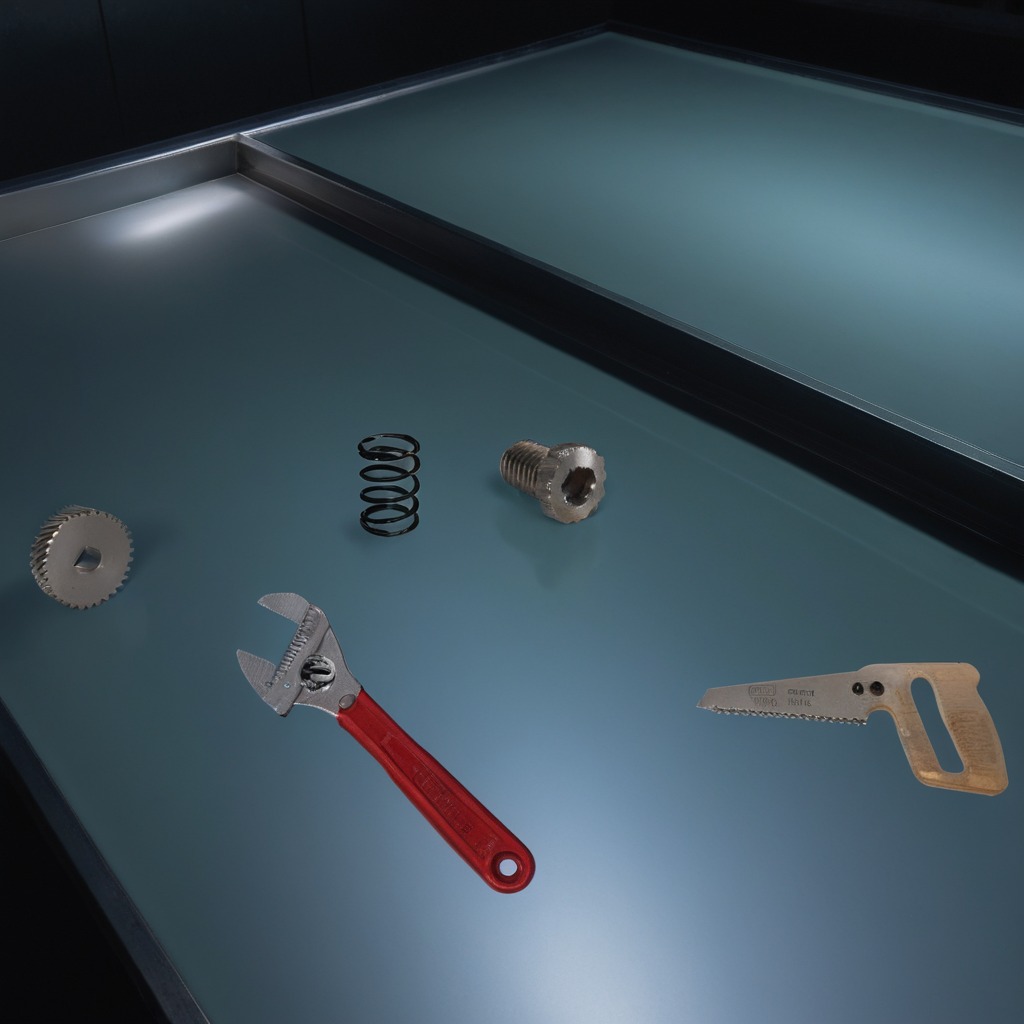
A metal gear with teeth, a metal machine screw, a coiled metal spring, a handheld metal saw, and a wrench are lying on the clean empty table in a railway signal maintenance room lit by harsh overhead fluorescents.